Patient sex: M
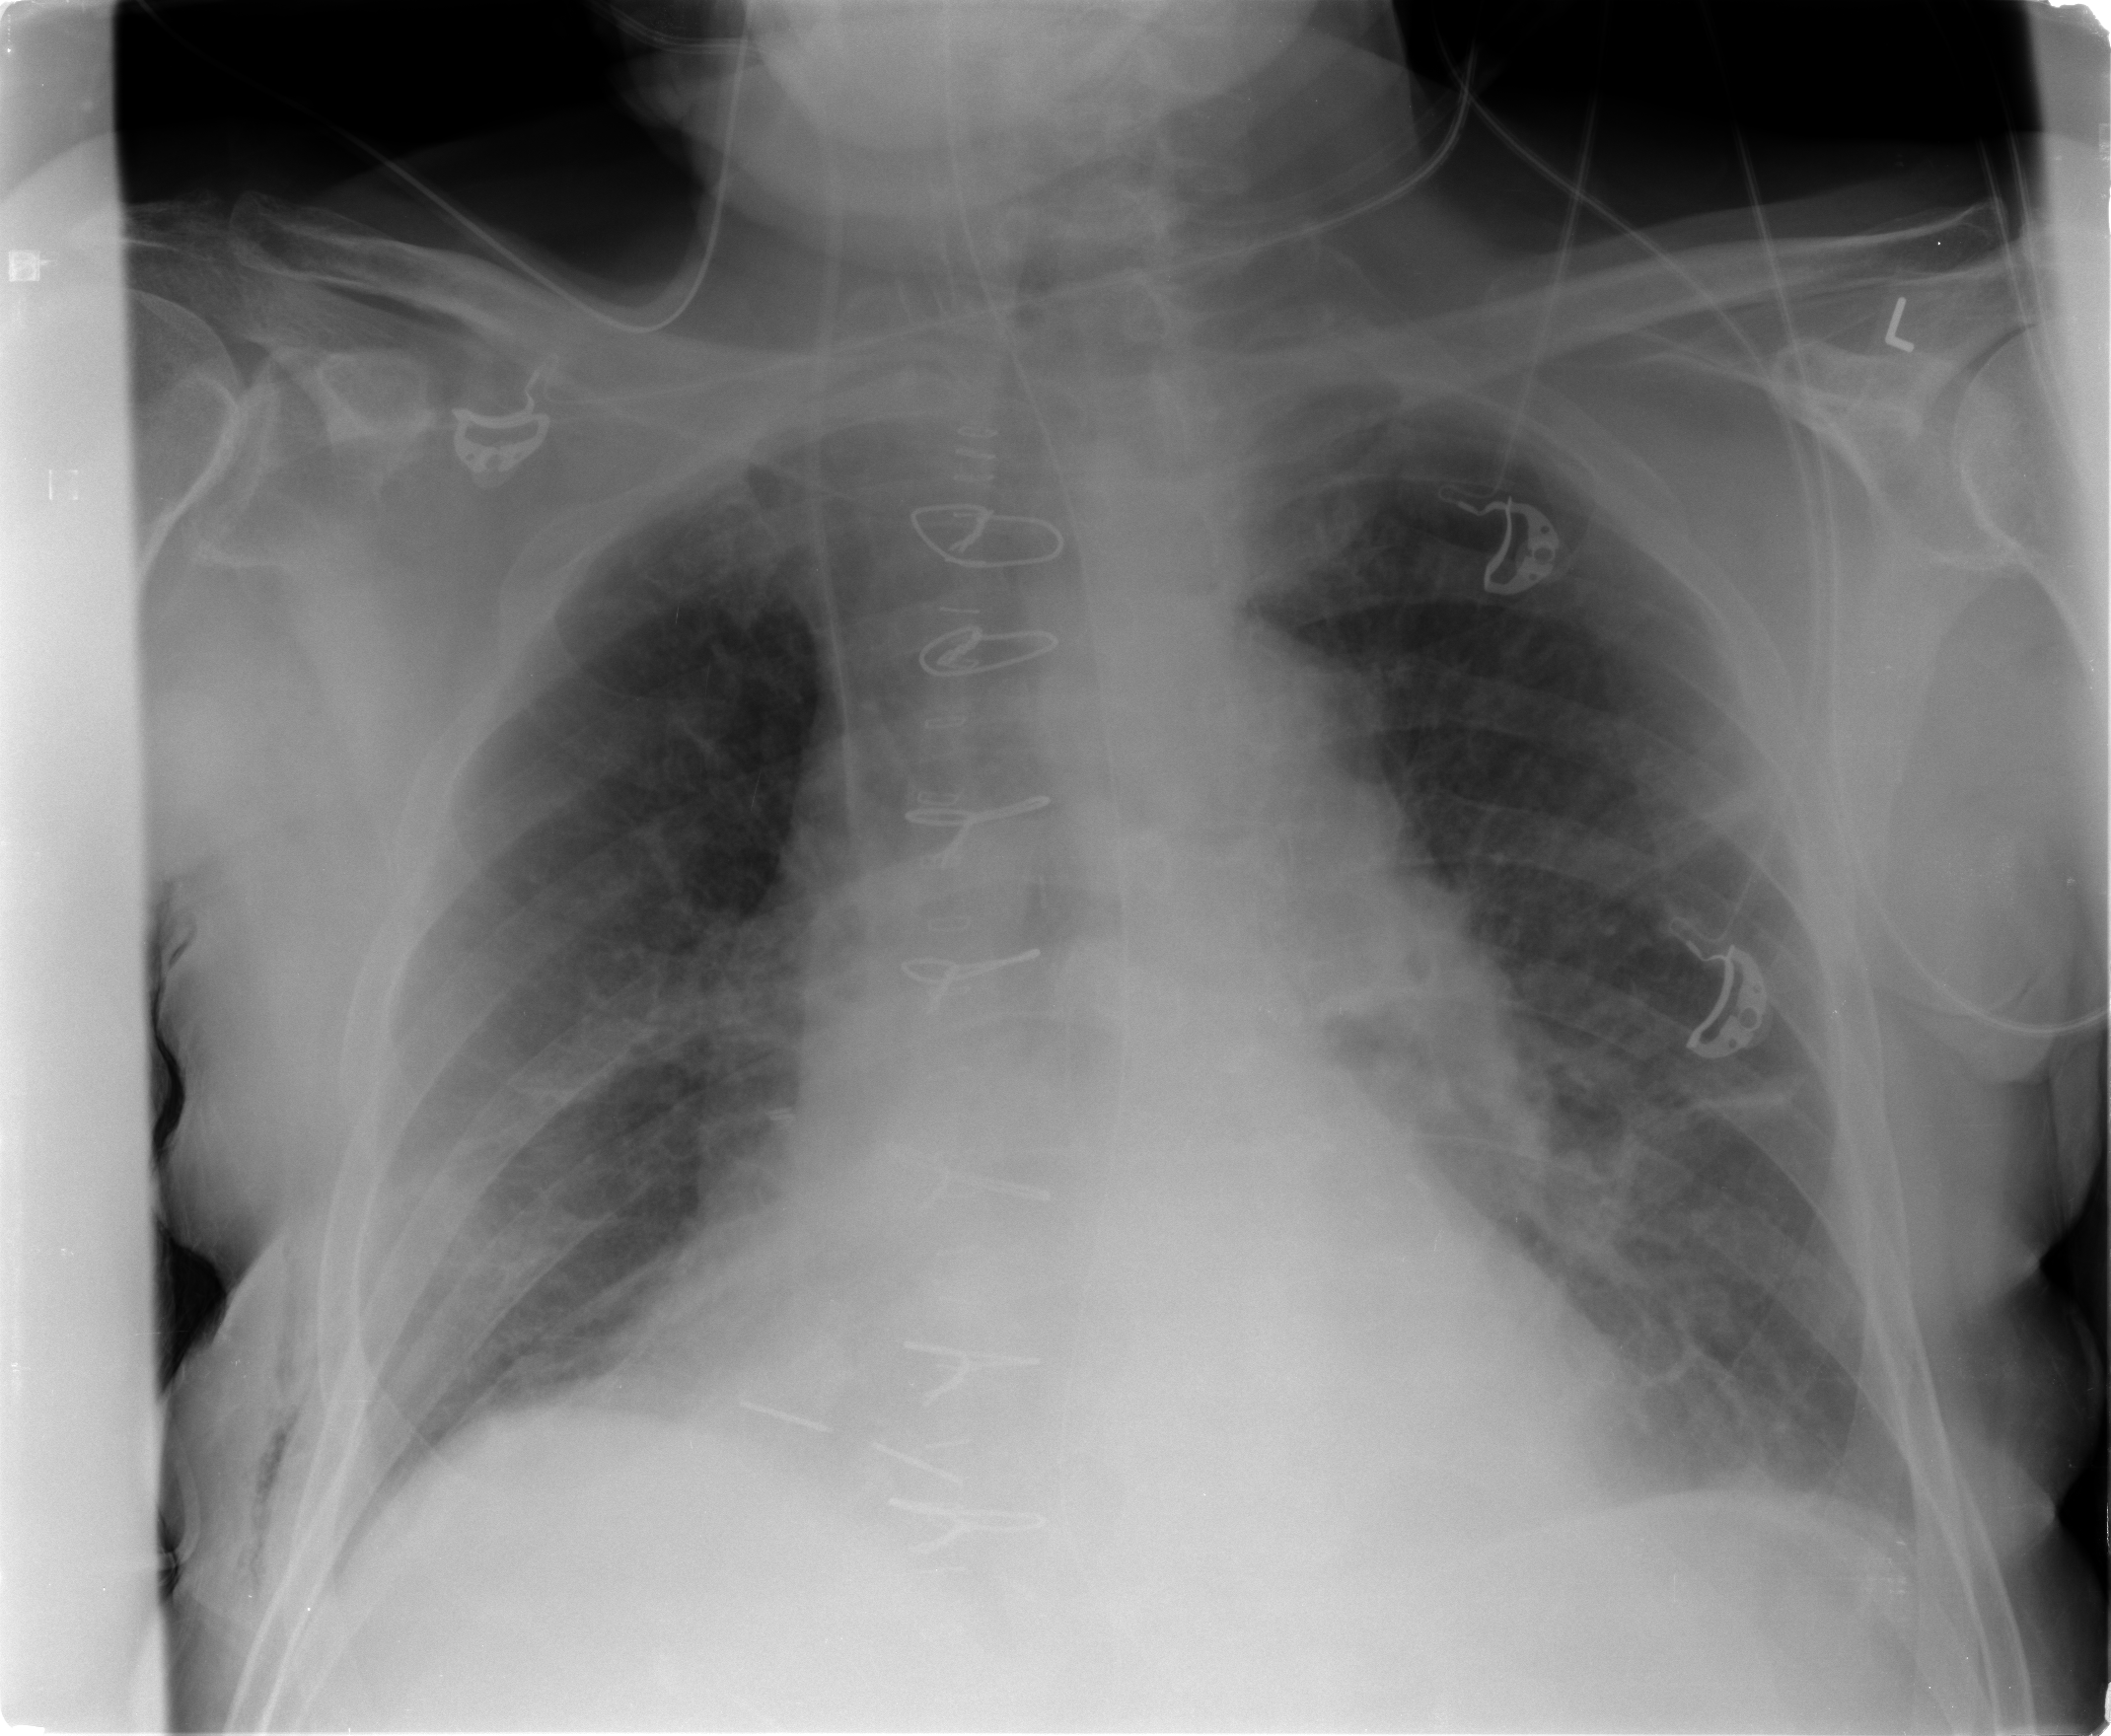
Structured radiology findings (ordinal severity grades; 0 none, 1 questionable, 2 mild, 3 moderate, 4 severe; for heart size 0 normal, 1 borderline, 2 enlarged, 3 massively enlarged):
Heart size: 2
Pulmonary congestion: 2
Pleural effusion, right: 0
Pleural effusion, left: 0
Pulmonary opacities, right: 0
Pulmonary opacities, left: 0
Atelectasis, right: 2
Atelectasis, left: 2